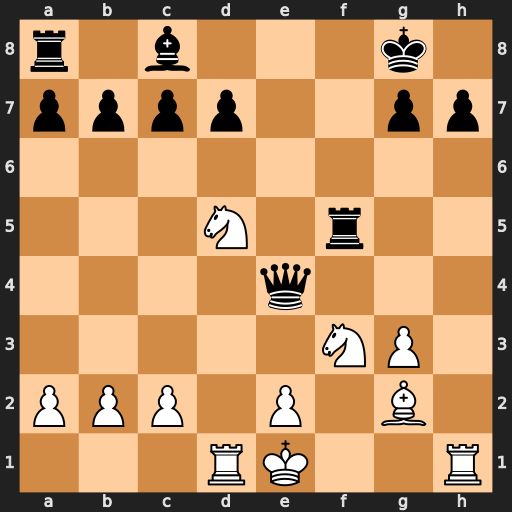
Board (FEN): r1b3k1/pppp2pp/8/3N1r2/4q3/5NP1/PPP1P1B1/3RK2R
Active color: w
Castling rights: K
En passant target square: -
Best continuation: Nh4 Rxd5 Bxe4 Rxd1+ Kxd1